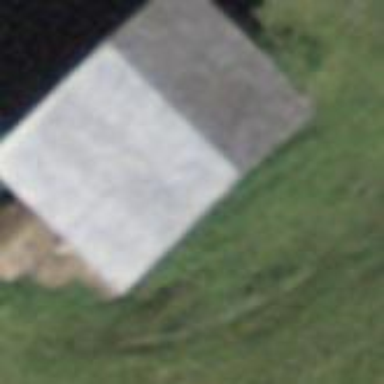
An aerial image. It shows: Rural barn.